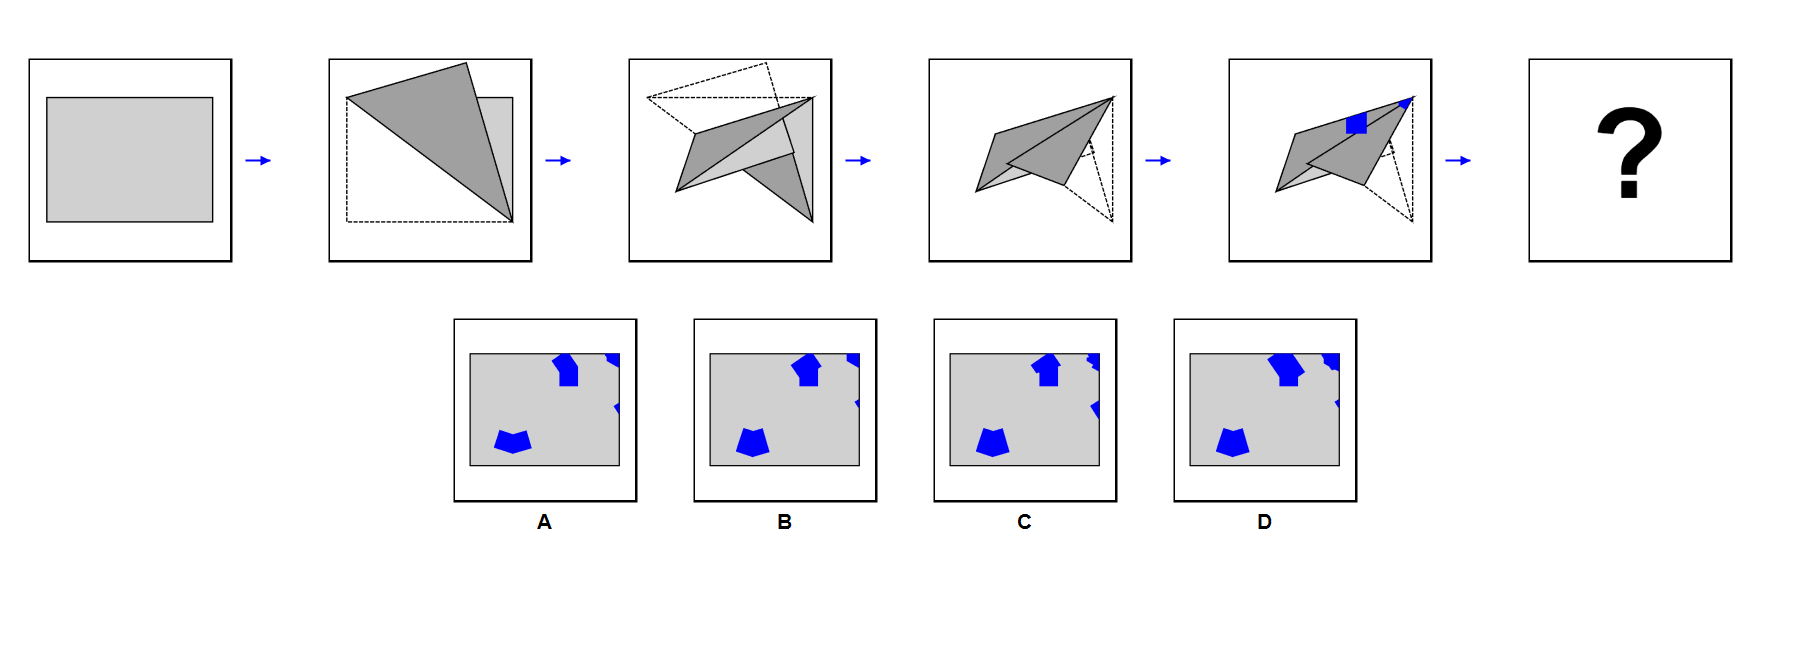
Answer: A